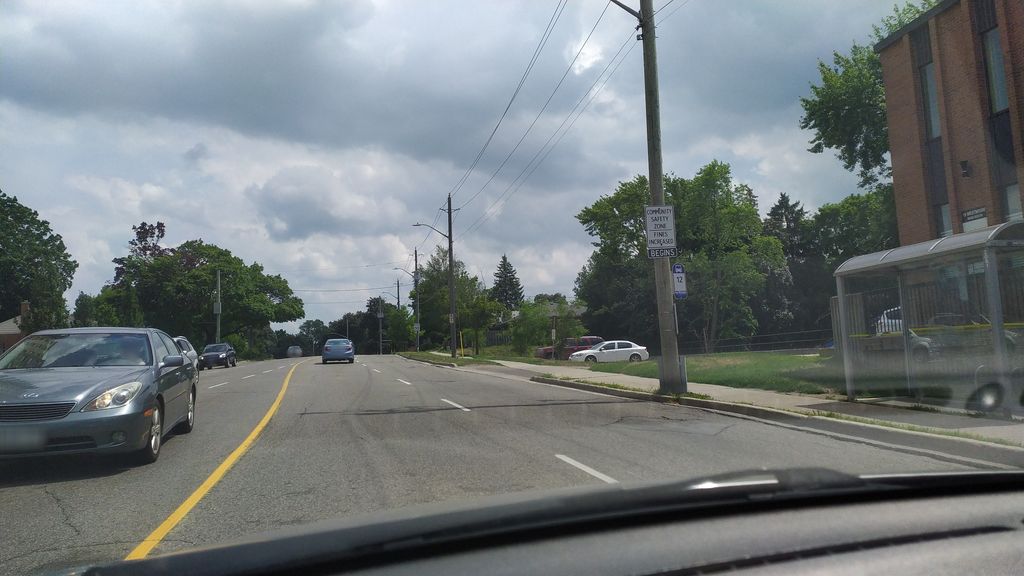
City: kitchener-waterloo